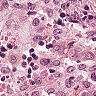
Metastatic tissue present: no